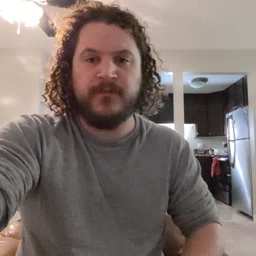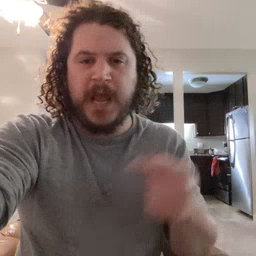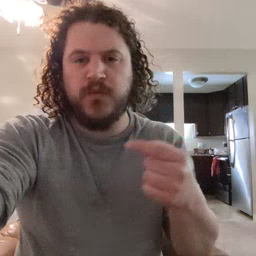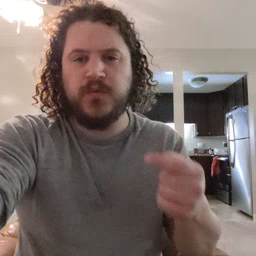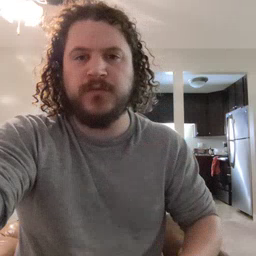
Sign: owie